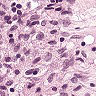
Metastatic tissue present: no